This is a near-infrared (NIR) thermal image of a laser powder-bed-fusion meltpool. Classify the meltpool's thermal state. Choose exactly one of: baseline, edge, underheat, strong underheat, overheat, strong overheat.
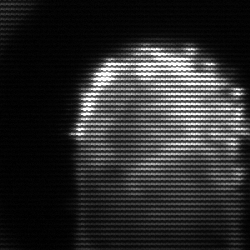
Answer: baseline